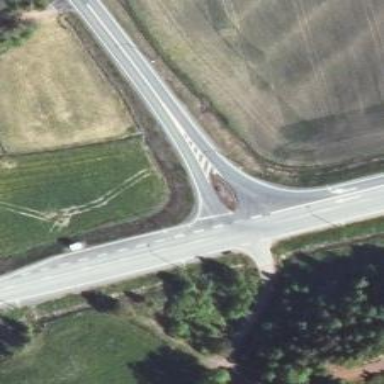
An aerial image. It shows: Asphalt road designated as trunk highway.